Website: home-depot
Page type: customer-info-address
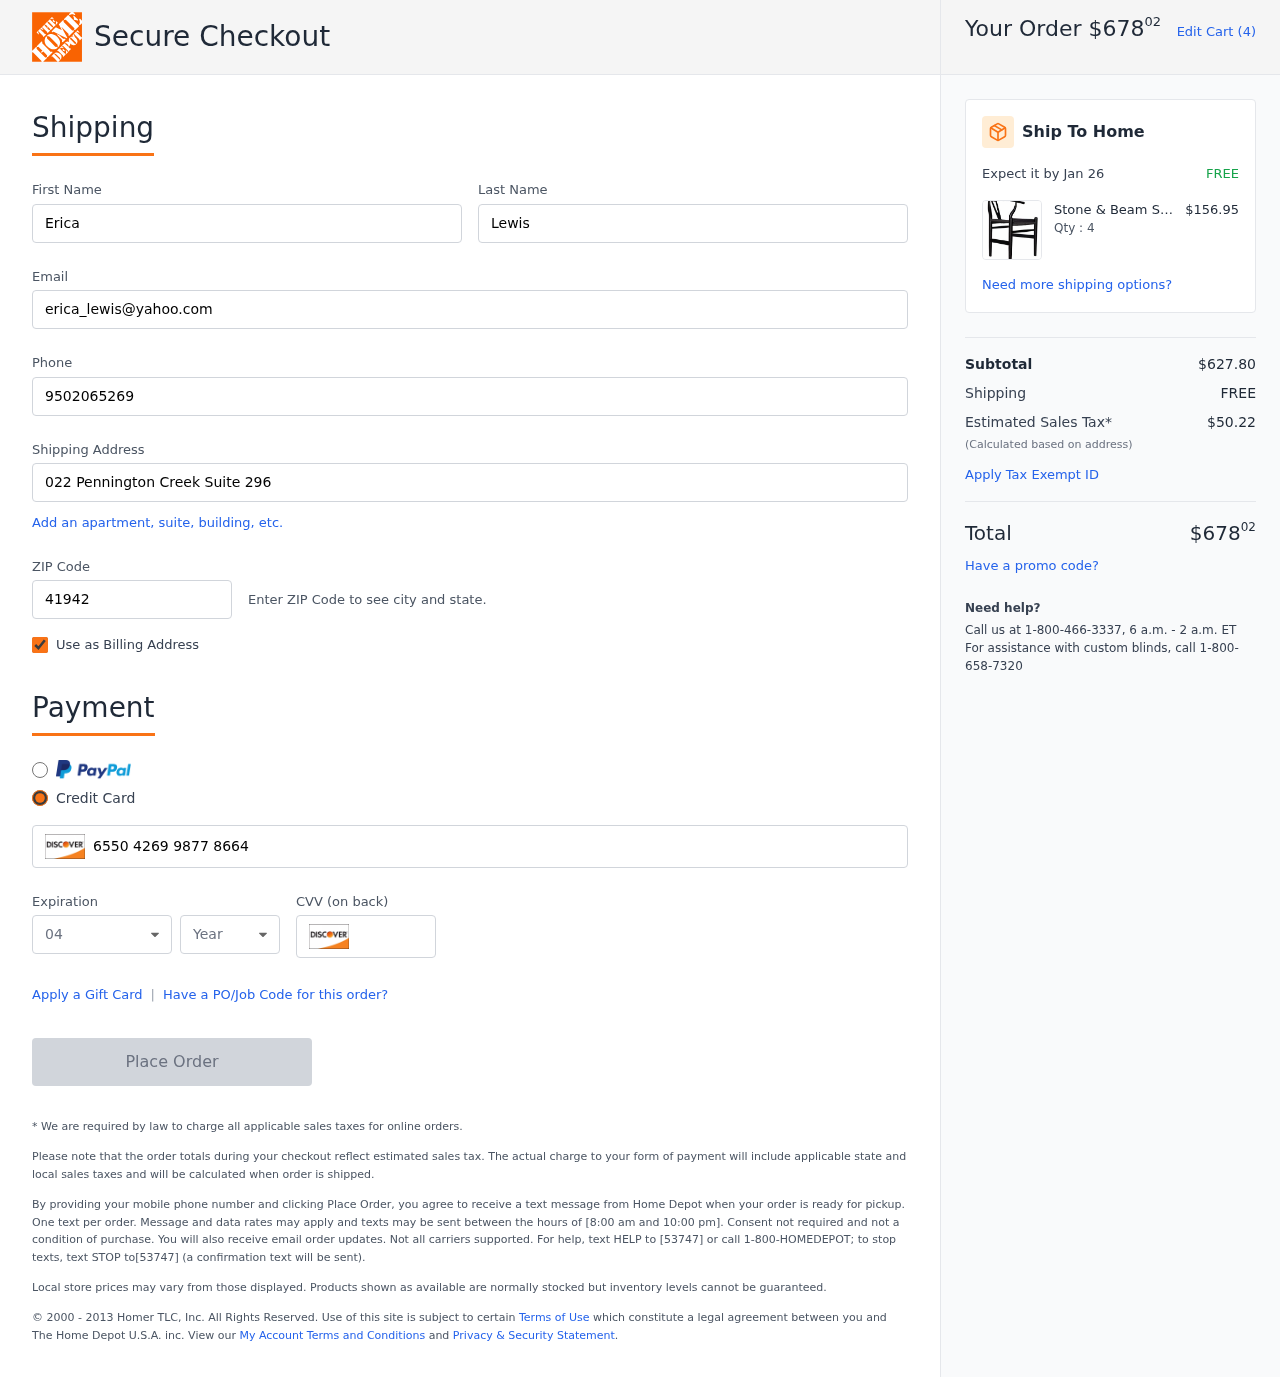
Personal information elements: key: PII_CARD_CVV
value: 256
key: PII_CARD_EXPIRY_MONTH
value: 04
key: PII_CARD_EXPIRY_YEAR
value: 26
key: PII_CARD_NUMBER
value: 6550 4269 9877 8664
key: PII_EMAIL
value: erica_lewis@yahoo.com
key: PII_FIRSTNAME
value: Erica
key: PII_LASTNAME
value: Lewis
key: PII_PHONE
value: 9502065269
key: PII_POSTCODE
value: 41942
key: PII_STREET
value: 022 Pennington Creek Suite 296
Product elements: key: PRODUCT1_BRAND
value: Stone & Beam
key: PRODUCT1_NAME
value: Stone & Beam Classic Wishbone Dining Chair, 22.4"W, Black / Black
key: PRODUCT1_NAME
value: Stone & Beam Classic...
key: PRODUCT1_PRICE
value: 156.95
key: PRODUCT1_QUANTITY
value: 4
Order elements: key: ORDER_TOTAL
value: $67802
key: ORDER_NUM_ITEMS
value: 4
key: ORDER_DELIVERY_DATE
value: Jan 26
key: ORDER_SUBTOTAL
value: $627.80
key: ORDER_SHIPPING_COST
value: FREE
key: ORDER_TAX
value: $50.22